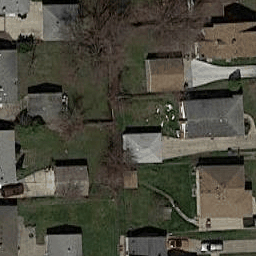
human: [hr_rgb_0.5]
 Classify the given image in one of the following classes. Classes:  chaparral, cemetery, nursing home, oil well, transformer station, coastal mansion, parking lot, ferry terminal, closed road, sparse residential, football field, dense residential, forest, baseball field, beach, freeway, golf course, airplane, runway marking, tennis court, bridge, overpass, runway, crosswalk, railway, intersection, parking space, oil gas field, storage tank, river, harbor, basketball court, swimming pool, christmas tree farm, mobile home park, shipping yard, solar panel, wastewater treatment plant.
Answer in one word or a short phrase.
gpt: dense residential